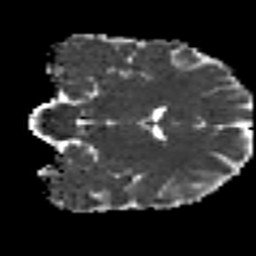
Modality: MD
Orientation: coronal
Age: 21
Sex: female
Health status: healthy
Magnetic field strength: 3 T
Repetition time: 8.4 s
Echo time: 0.0926 s